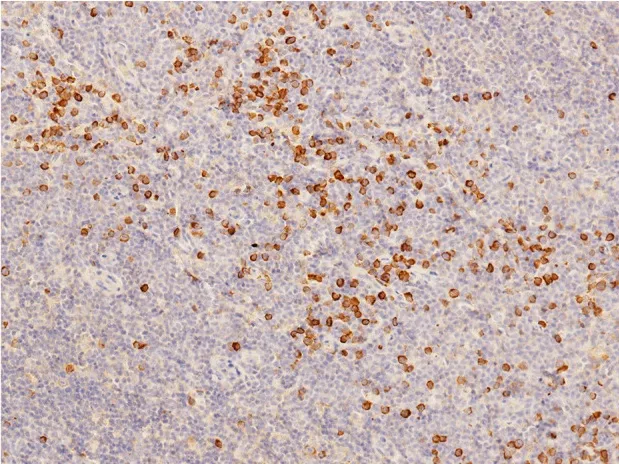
(A) IgG staining.
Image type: pathology (immunostaining)